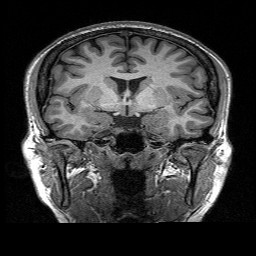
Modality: T1w
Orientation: sagittal
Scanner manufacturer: siemens
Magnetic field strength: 3 T